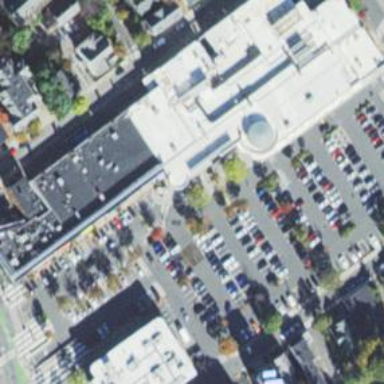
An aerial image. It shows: Supermarket.